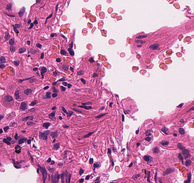
Tumor epithelial tissue: no
Tumor-associated stroma tissue: no
Normal tissue: yes